Platform: macOS
Application: Arc Browser
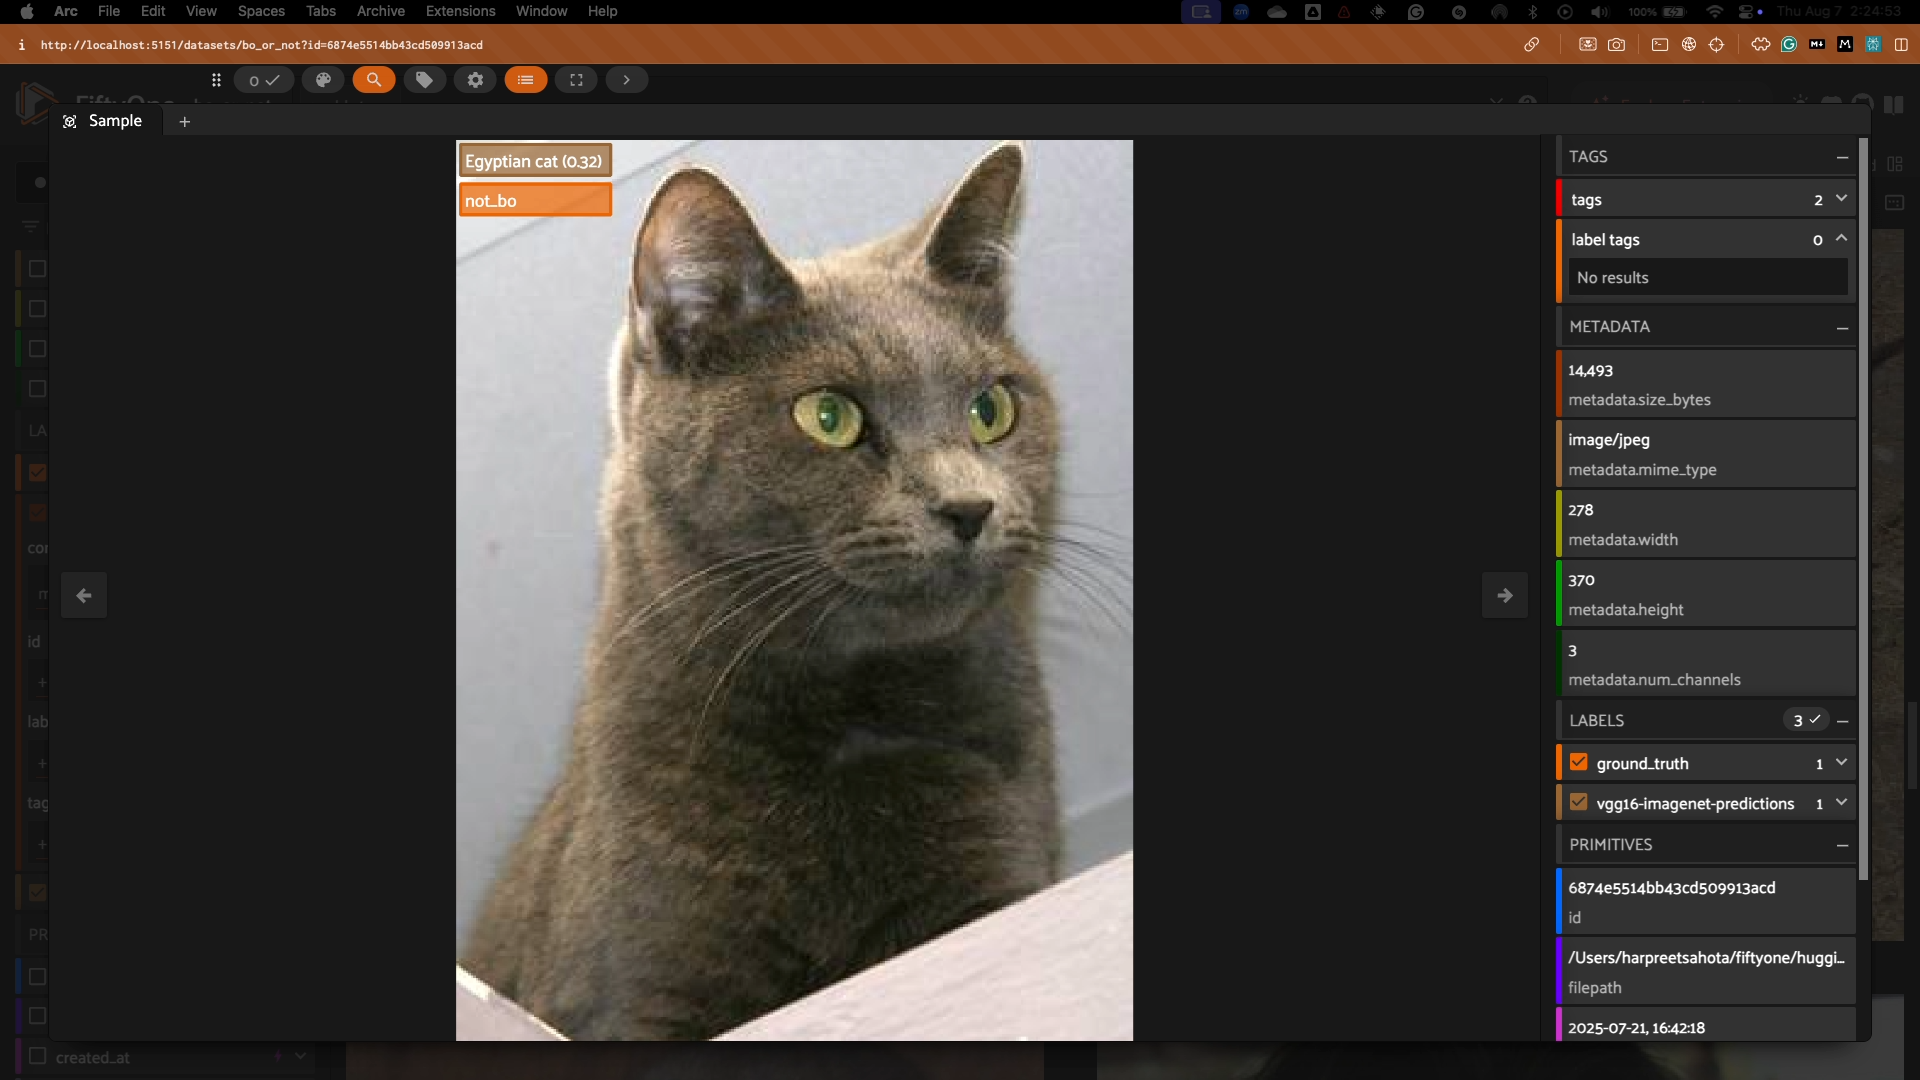
task_description: Locate the actions row in this sample modal
action_type: hover
element_info: Menu Item
steps_since_start: 1